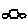
Label: car